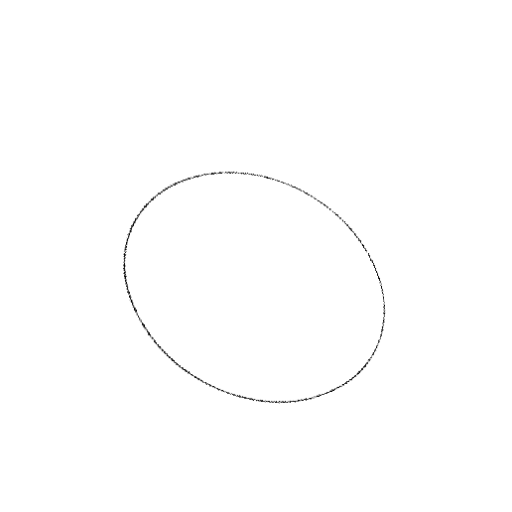
Crossing number: 0